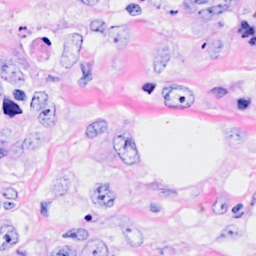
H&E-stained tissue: Breast